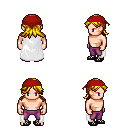
a pixel art fantasy rpg character, male body template, human, light skin, white cape, magenta pants, blonde loose hair, red bandana, ghillies, four views (front, back, left, right), 2x2 character sprite sheet, small pixel art, hard edges, no anti-aliasing